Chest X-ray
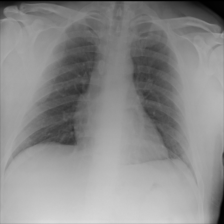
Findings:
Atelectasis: negative
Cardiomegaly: negative
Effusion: negative
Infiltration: negative
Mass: negative
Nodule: negative
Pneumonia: negative
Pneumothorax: negative
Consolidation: negative
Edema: negative
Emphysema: negative
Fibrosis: negative
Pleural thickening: negative
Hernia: negative